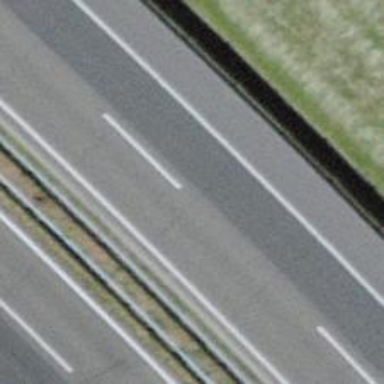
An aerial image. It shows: Asphalt motorway.